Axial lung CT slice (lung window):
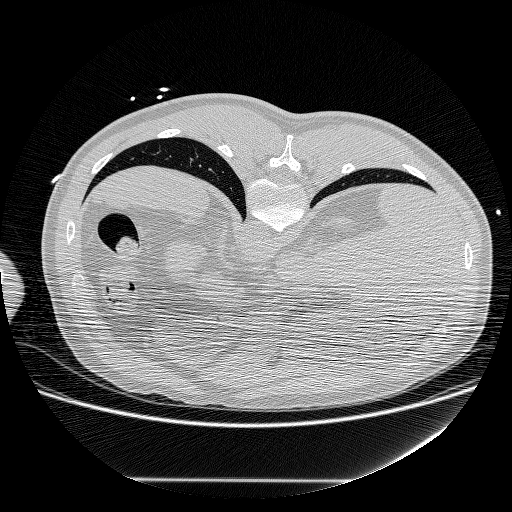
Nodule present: no